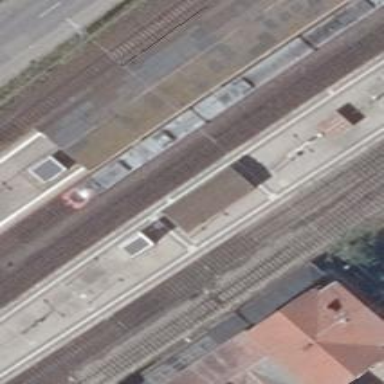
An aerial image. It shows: Close-up of railway platform edge.